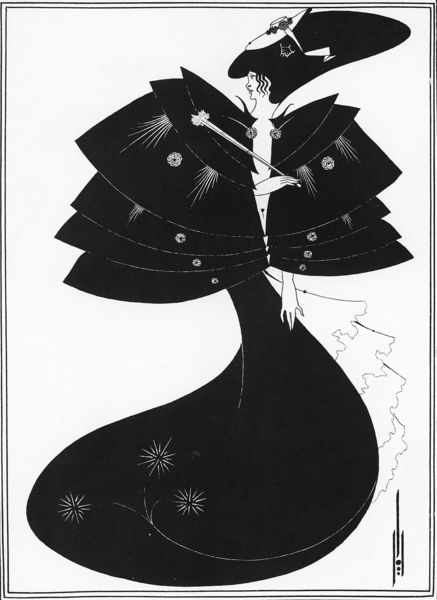
Titel: Salome, Der schwarze Umhang
Künstler: Aubrey Beardsley
Institution: Princeton, University Library
Schlagwörter: feder, frau, hut, kleid, profil, schmuck, abstrakt, grafik, jugendstil, floral, erotik, abstrahiert, schwarz weiß, lithografie, ornamental, karte, art deco, design, 20. jahrhundert